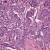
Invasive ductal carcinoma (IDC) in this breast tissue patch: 1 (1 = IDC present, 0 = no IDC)